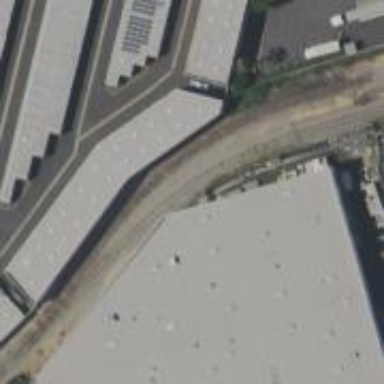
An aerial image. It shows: Rail spur service.